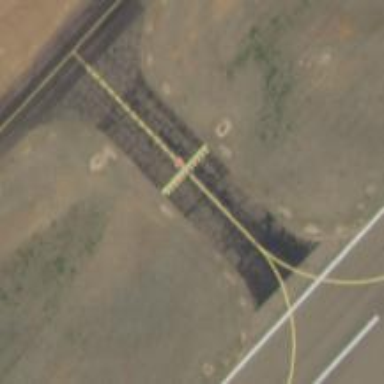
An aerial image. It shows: Image of taxiway at airport.